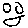
Label: smiley face